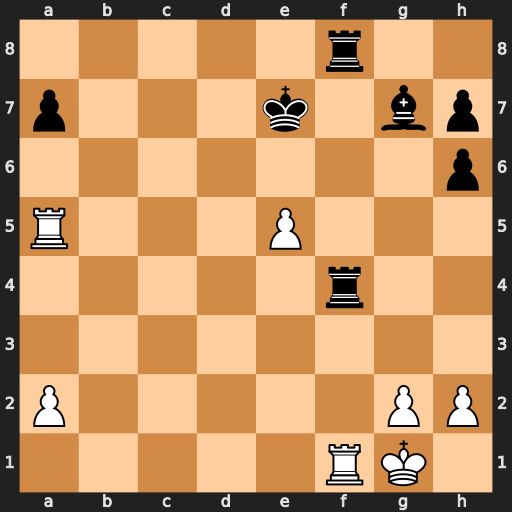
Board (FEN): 5r2/p3k1bp/7p/R3P3/5r2/8/P5PP/5RK1
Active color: w
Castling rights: -
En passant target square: -
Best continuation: Rxa7+ Ke6 Rxf4 Rxf4 Rxg7